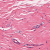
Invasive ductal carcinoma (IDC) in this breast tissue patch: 0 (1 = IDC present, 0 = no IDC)